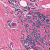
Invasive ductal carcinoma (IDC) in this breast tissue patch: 0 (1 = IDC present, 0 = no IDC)